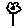
Label: flower